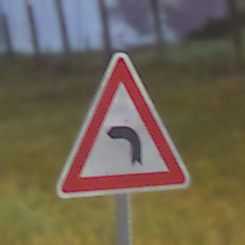
Verkehrszeichen: KurveLinks
Umgebung: Outdoor, Suburban
Tageszeit: Night
Wetter: PartlyCloudy
Licht: Artificial
Jahreszeit: NotSpecified
Kontrast: HighContrast